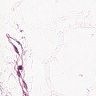
Metastatic tissue present: no